Field crop: tomato
Growth stage: 1
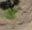
Species: solanum